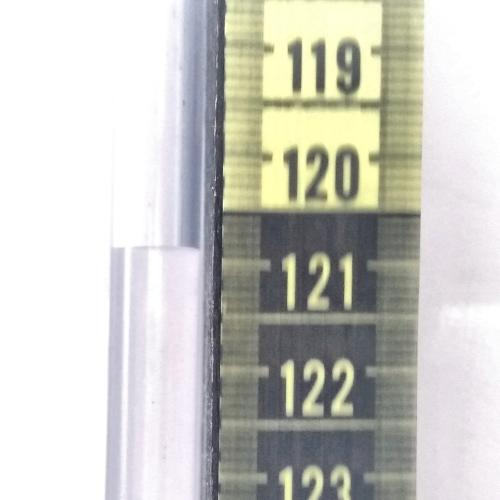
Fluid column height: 120.9 cm